Aerial crown-view tile of a tropical tree (Barro Colorado Island, Panama), acquired 20250124:
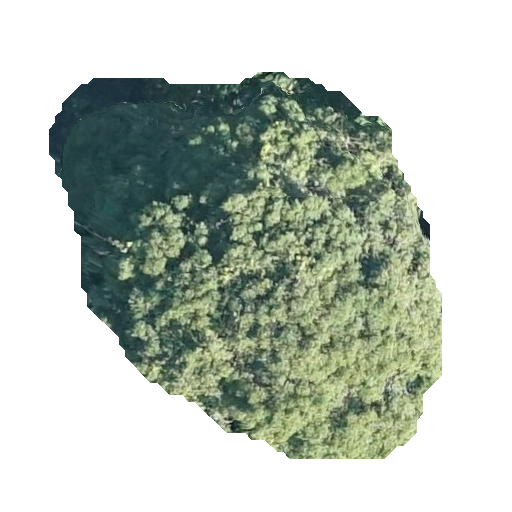
Species: Handroanthus guayacan
GBIF accepted scientific name: Handroanthus guayacan
Crown area: 169.518 m²